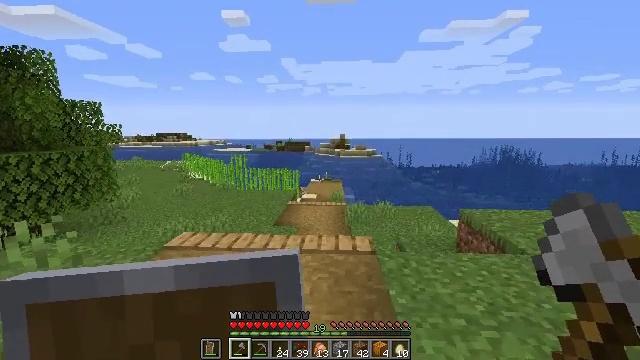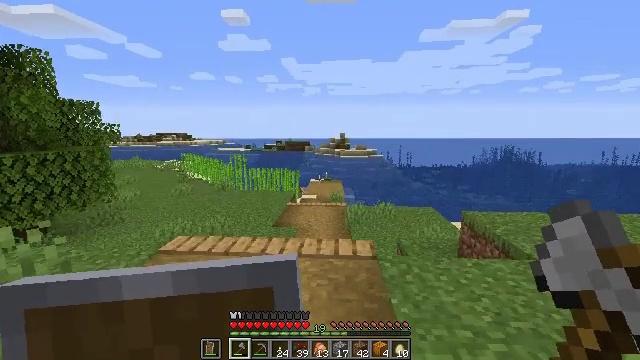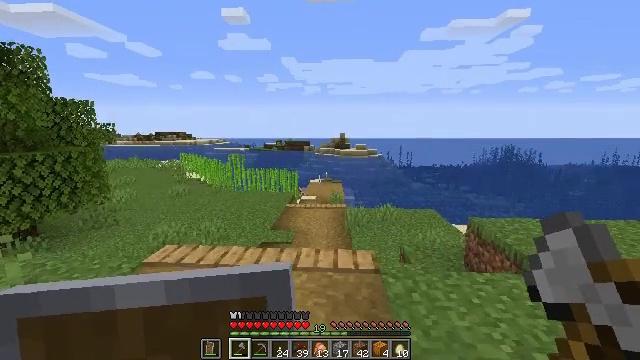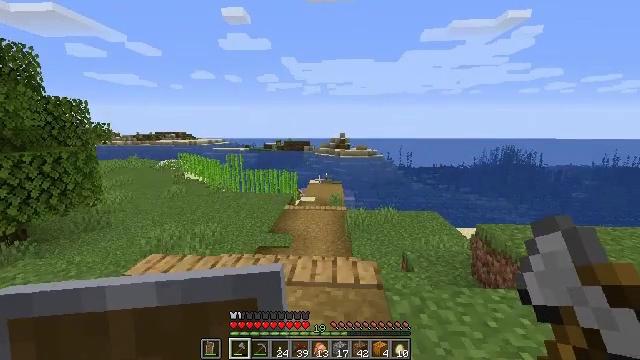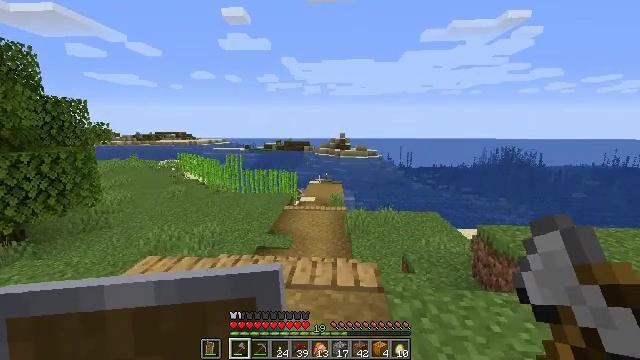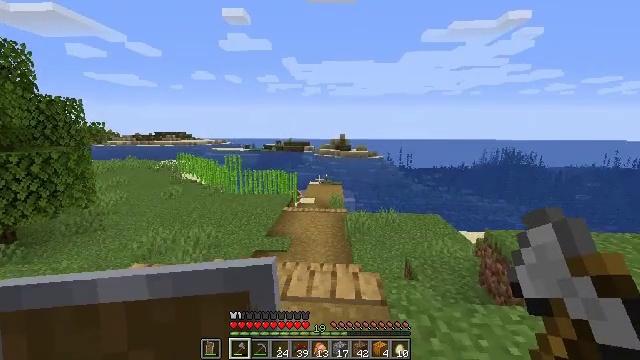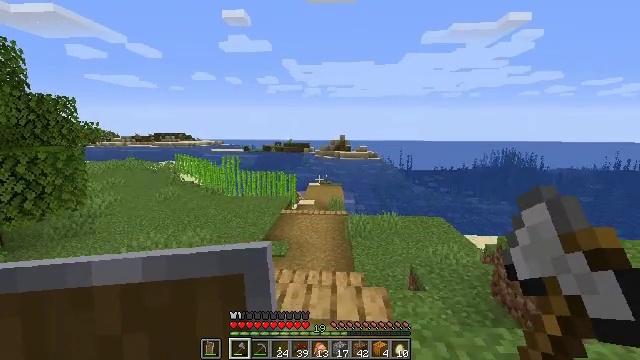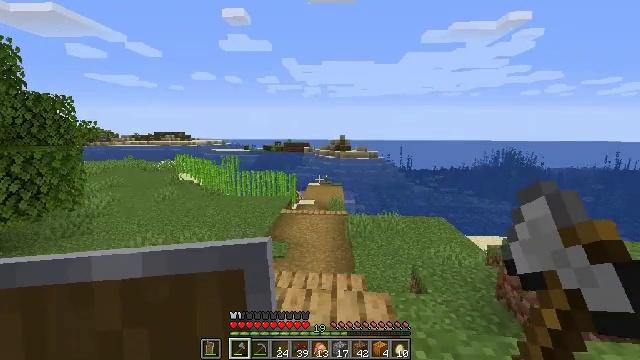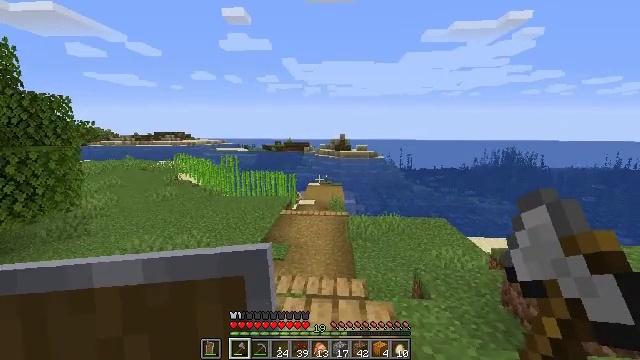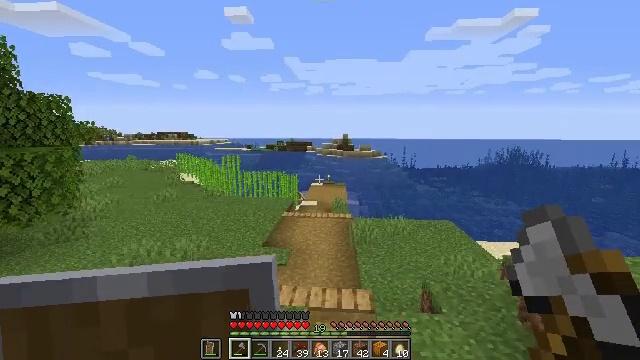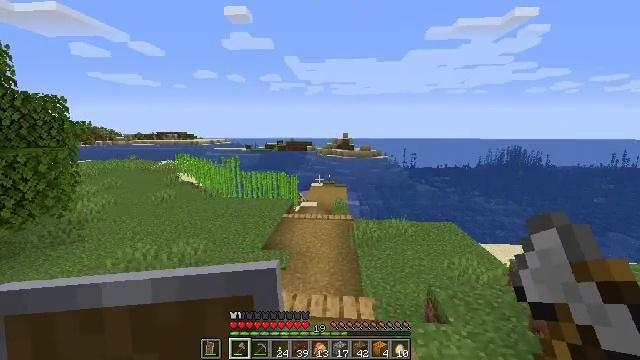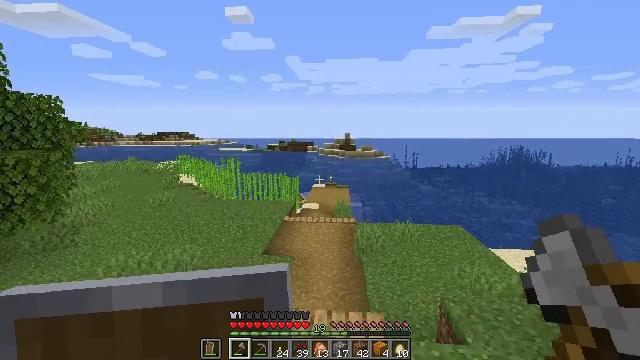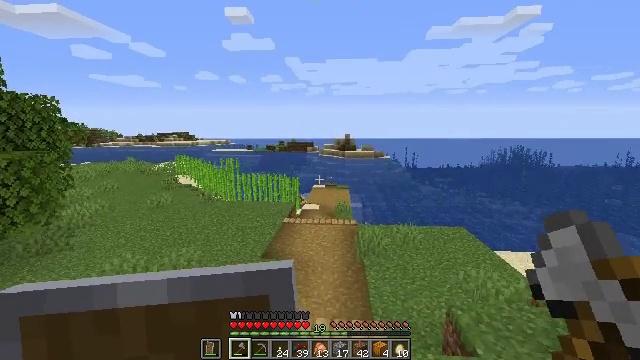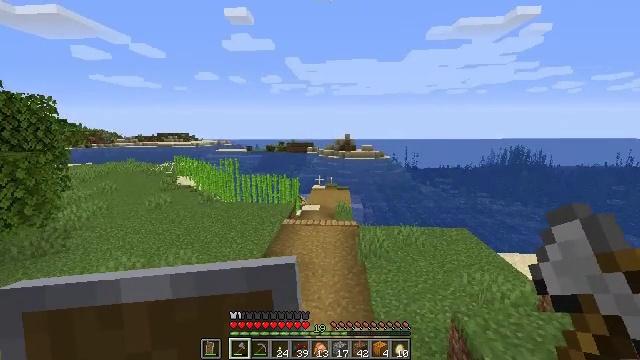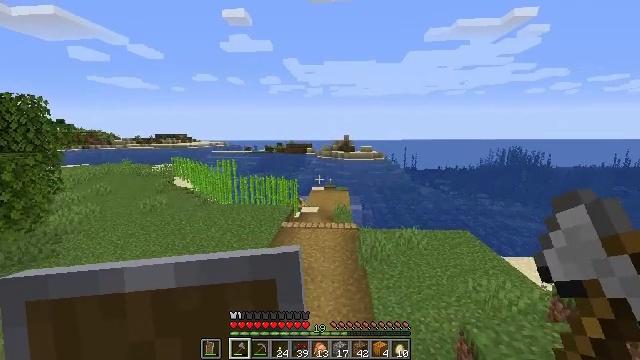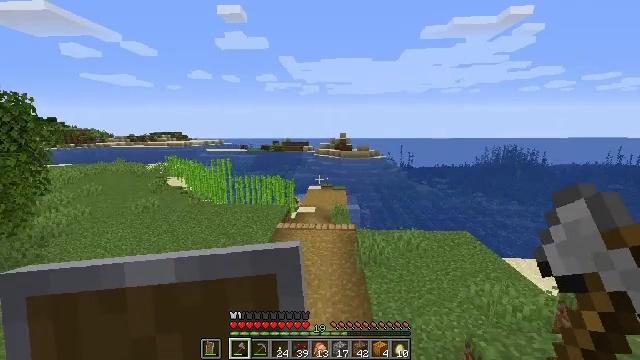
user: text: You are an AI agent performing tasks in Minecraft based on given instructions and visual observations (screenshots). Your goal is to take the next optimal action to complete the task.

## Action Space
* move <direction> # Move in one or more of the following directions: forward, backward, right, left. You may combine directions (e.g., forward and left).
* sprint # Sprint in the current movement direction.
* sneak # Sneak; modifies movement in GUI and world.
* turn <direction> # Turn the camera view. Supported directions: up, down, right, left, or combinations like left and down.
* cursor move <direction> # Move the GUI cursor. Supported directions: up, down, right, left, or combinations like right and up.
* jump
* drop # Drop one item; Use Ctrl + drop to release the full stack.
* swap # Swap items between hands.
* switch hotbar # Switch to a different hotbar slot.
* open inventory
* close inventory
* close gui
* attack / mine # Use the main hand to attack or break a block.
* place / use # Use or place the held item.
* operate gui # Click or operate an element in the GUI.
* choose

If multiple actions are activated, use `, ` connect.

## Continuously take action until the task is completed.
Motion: motion action
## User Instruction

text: Cut down the sugar cane stalks.
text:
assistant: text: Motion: move forward
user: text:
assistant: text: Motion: move forward
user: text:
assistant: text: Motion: move forward
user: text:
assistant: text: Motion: move forward
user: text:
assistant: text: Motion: move forward
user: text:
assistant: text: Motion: move forward
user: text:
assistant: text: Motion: move forward
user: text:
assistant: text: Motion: move forward
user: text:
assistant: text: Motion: move forward
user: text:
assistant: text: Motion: move forward
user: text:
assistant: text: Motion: move forward
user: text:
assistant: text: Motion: move forward
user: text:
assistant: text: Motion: move forward
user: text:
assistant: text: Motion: move forward
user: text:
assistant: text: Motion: move forward
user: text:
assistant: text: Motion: move forward, turn down
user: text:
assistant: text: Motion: move forward
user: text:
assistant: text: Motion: move forward
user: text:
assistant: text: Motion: move forward
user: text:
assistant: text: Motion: move forward
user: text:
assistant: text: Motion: move forward
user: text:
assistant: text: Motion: move forward
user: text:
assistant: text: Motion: move forward
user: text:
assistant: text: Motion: move forward
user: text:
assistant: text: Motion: move forward
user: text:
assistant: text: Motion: move forward
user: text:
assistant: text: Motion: move forward
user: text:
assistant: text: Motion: move forward
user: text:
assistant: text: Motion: move forward
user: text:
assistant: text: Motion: move forward